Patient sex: F
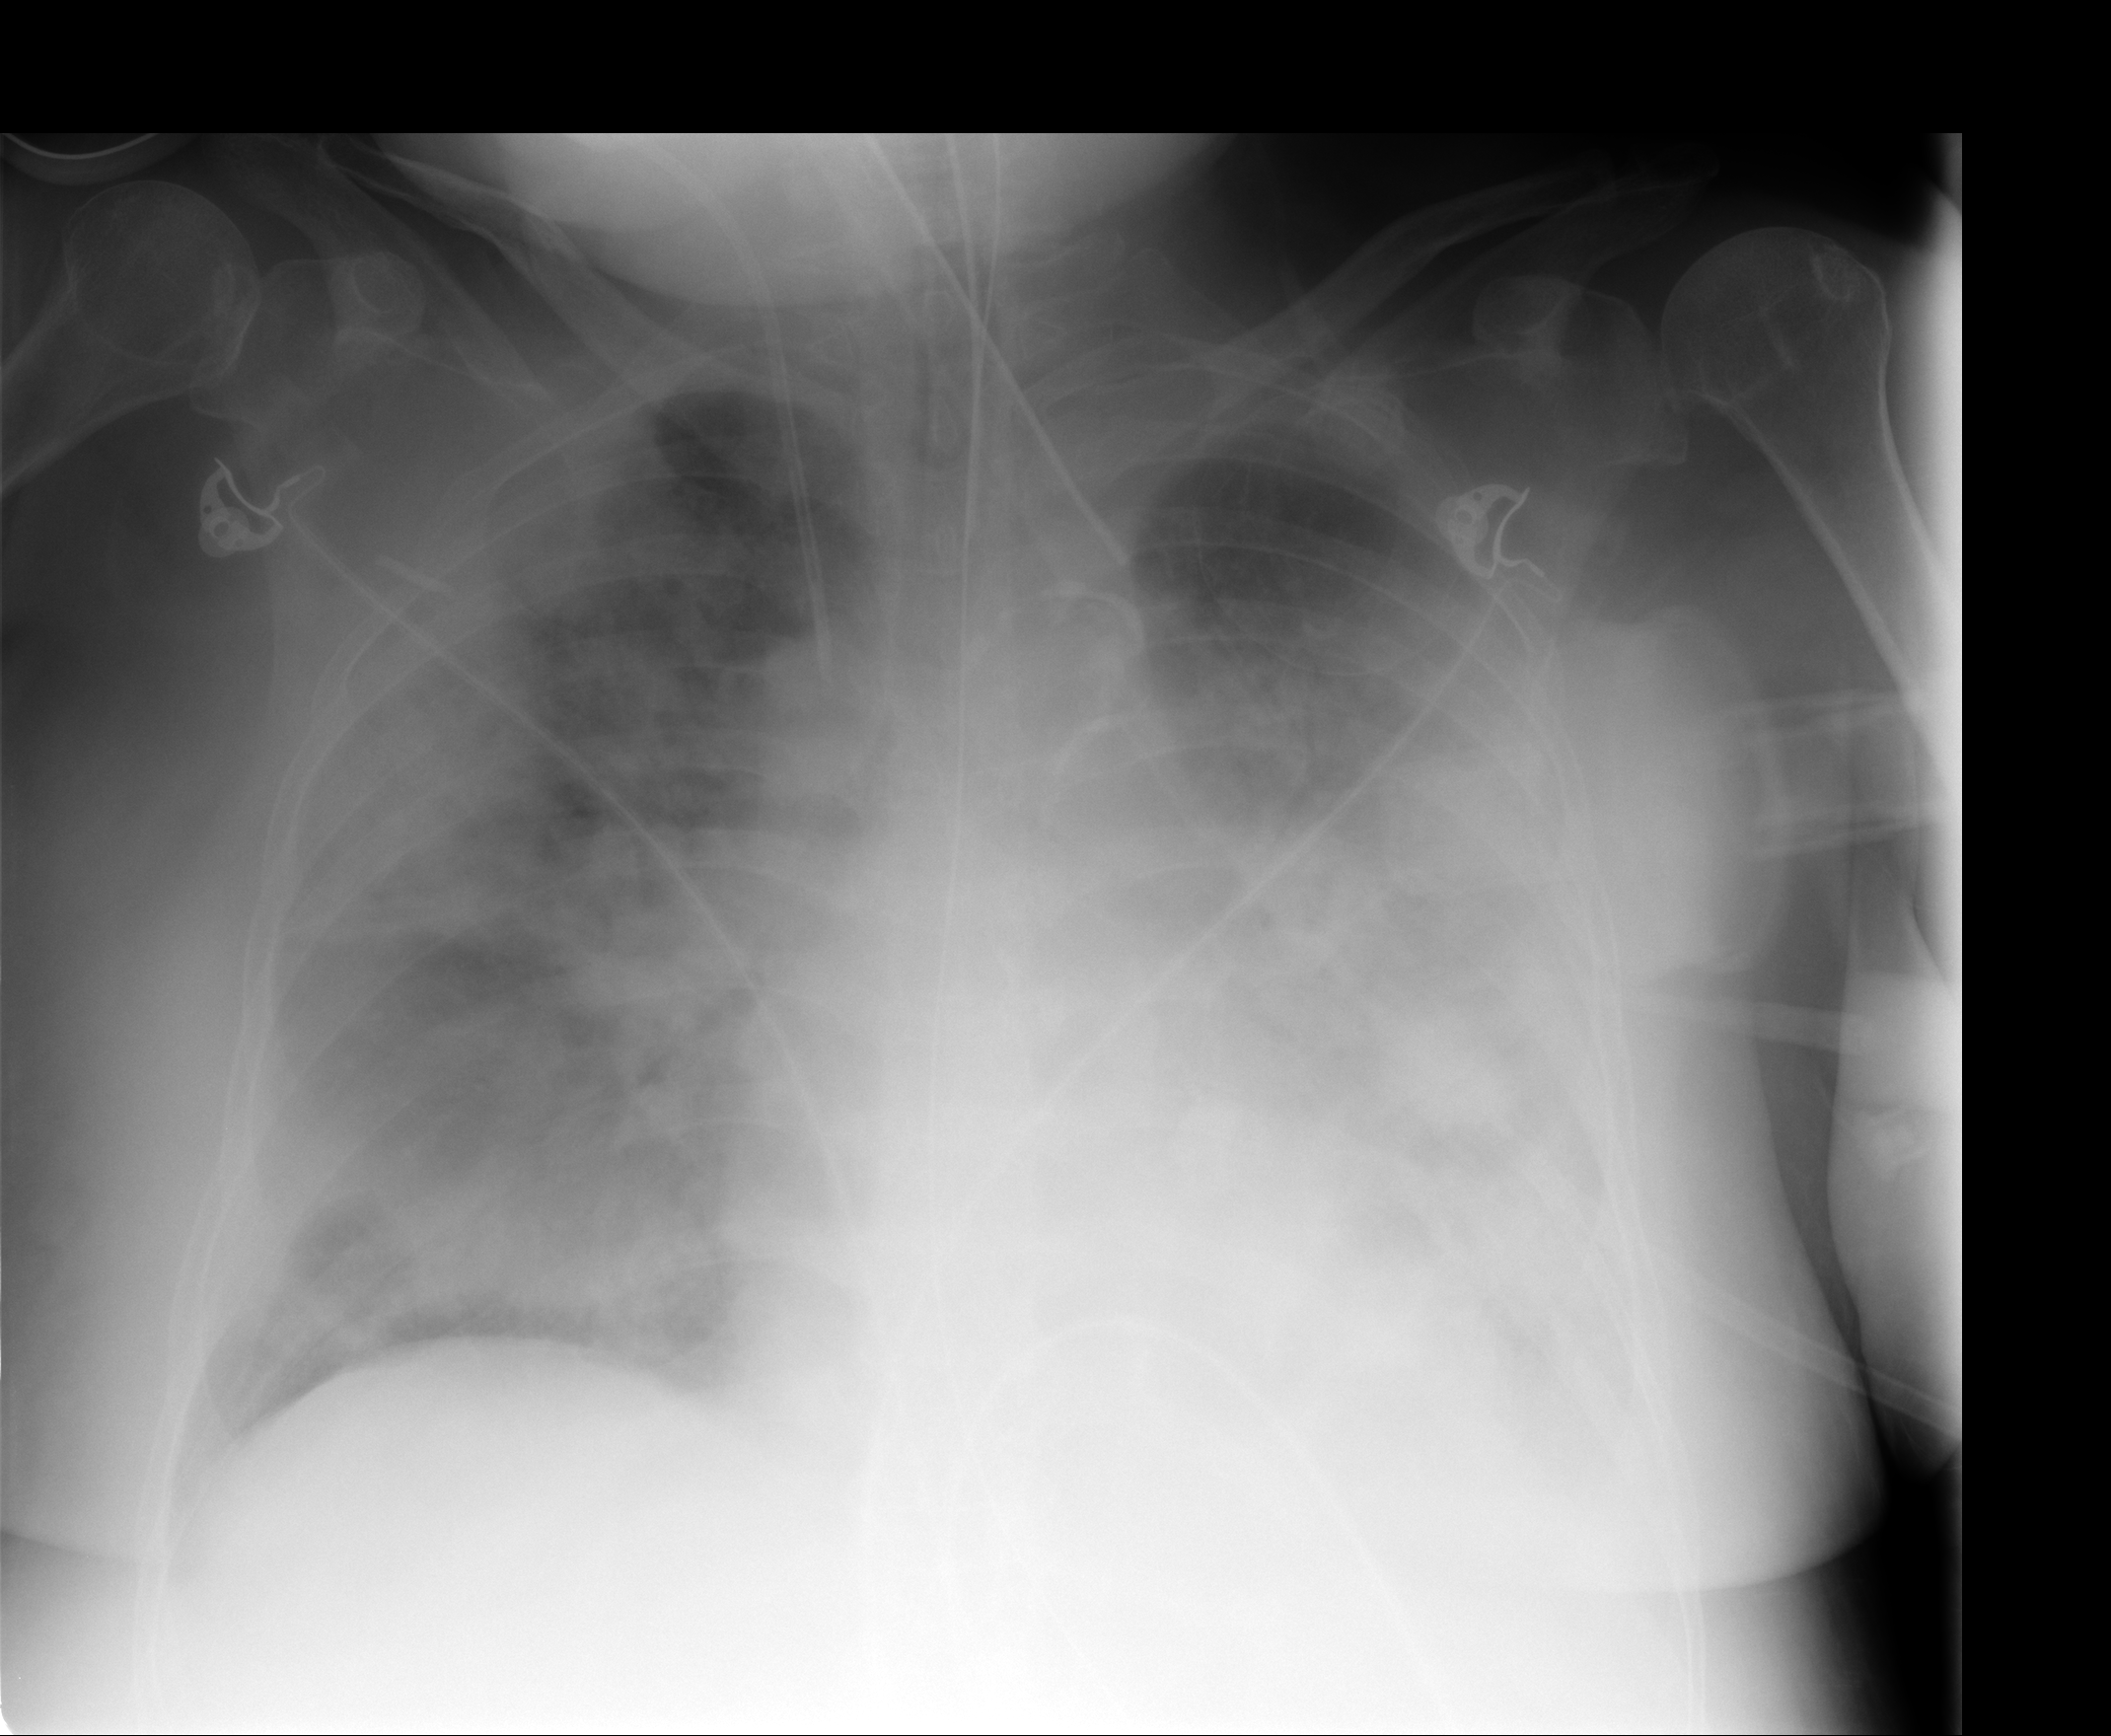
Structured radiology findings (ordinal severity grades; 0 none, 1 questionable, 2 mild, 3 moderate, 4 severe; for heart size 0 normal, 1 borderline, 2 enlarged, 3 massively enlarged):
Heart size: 0
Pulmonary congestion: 2
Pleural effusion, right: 0
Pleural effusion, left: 3
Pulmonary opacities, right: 3
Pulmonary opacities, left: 3
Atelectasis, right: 3
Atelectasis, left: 4